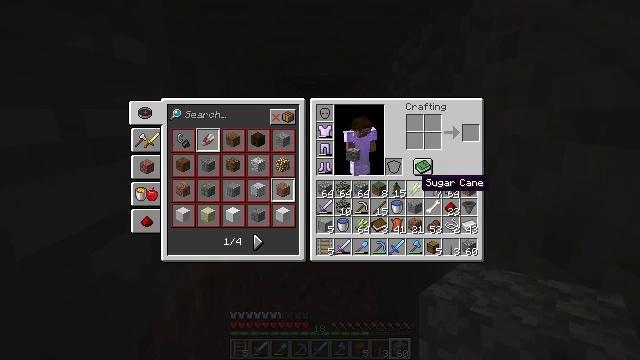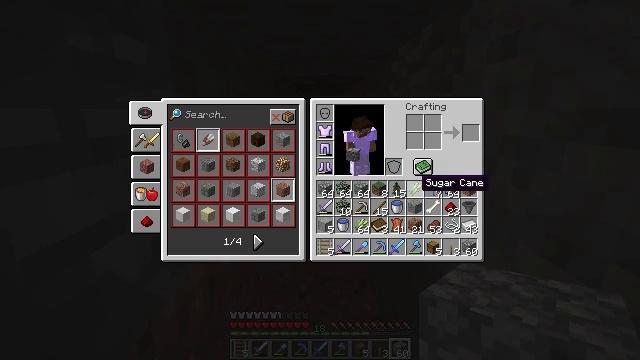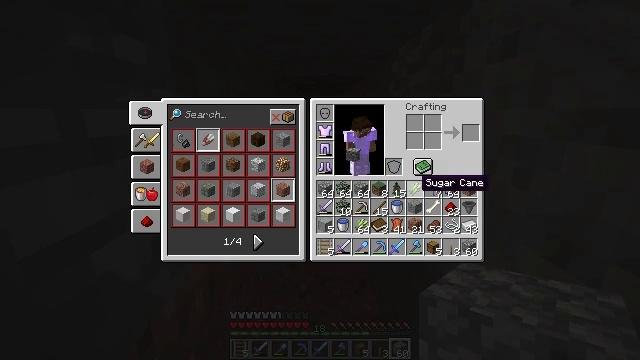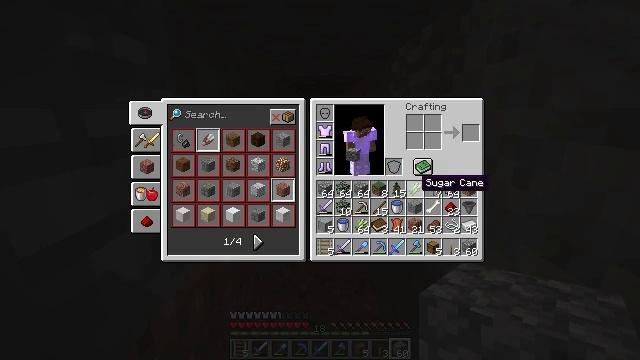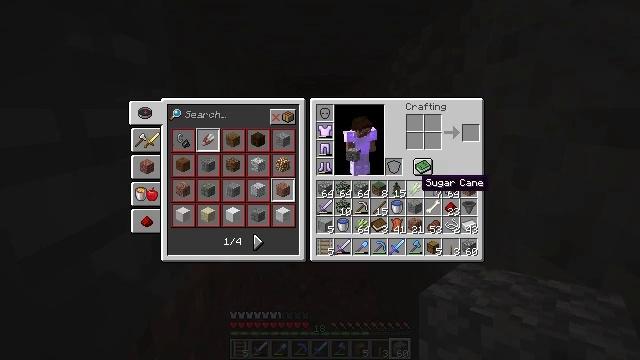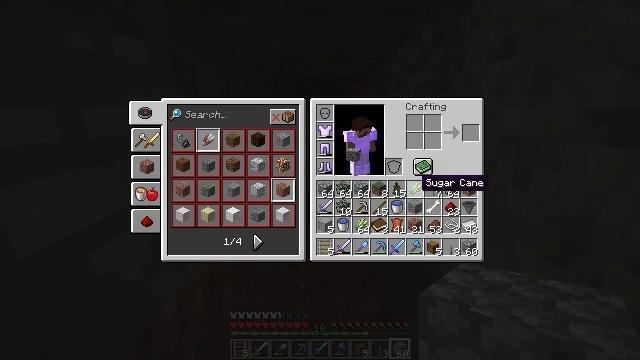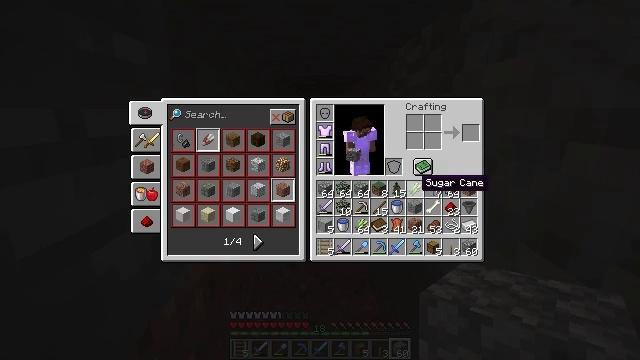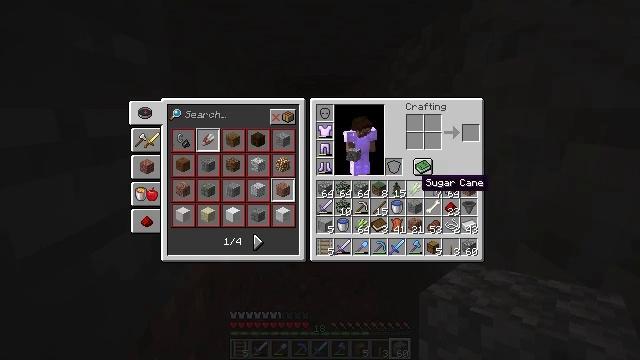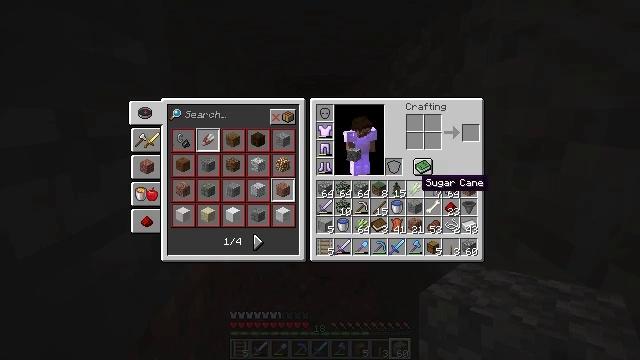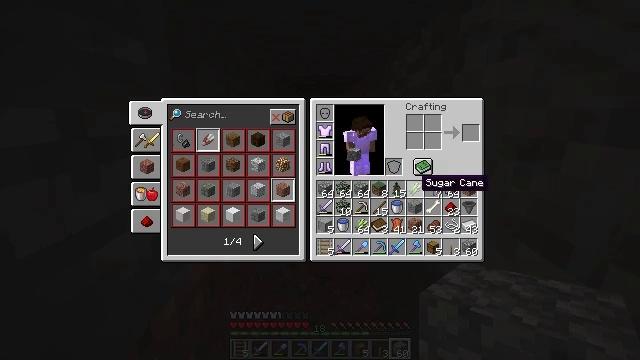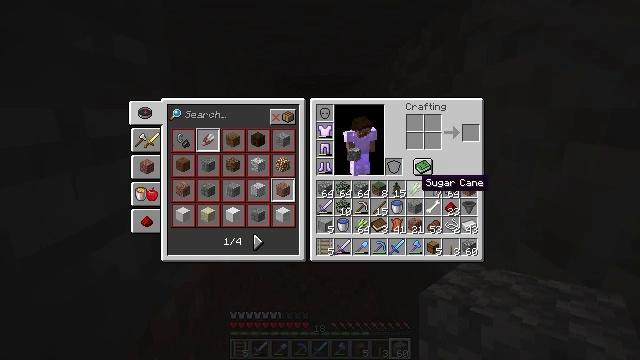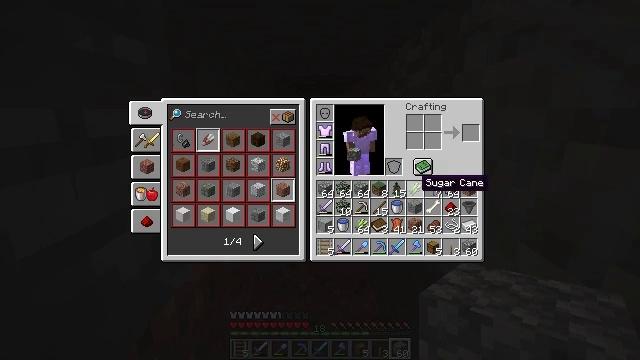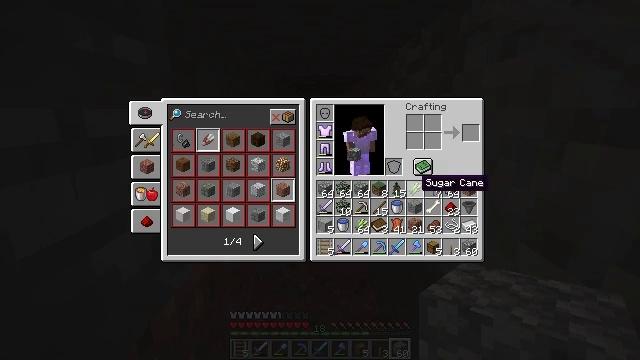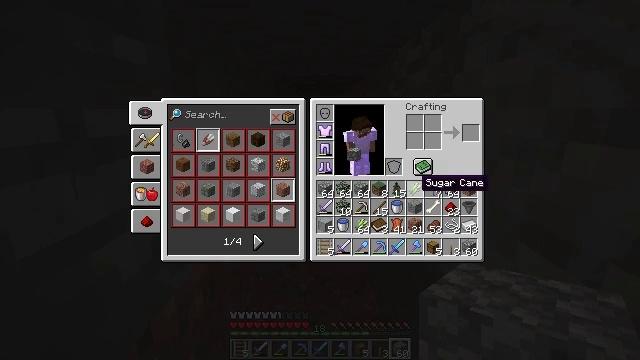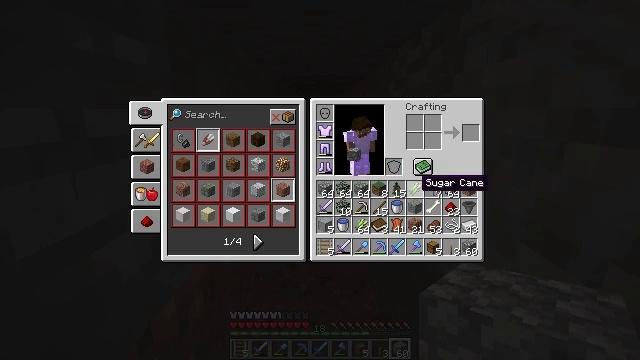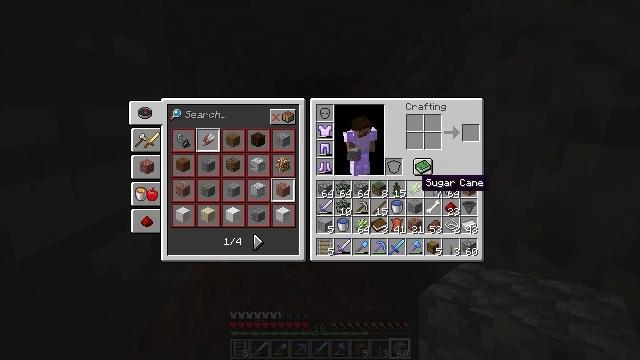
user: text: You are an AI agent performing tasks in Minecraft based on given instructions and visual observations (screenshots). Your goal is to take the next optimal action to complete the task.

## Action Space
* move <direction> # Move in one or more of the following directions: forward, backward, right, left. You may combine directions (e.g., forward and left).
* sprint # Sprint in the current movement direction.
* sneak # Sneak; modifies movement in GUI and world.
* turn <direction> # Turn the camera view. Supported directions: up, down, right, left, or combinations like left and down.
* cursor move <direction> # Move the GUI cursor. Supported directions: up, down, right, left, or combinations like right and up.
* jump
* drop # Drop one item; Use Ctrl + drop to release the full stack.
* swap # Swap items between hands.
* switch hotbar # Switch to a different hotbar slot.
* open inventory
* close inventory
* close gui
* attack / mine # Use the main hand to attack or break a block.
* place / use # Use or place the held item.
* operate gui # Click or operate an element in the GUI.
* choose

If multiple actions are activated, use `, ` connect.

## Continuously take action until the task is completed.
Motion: motion action
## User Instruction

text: Drop a string.
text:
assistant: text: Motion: no_op
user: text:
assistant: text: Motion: no_op
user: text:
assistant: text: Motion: no_op
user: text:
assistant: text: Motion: no_op
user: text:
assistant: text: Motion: no_op
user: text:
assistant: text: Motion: no_op
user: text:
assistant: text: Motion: no_op
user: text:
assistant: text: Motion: no_op
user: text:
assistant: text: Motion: no_op
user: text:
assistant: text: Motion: no_op
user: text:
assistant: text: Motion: no_op
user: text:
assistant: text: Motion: no_op
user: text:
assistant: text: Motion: no_op
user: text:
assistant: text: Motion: no_op
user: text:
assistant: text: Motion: no_op
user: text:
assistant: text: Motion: no_op
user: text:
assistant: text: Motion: no_op
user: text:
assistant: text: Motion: no_op
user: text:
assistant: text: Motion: no_op
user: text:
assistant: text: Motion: no_op
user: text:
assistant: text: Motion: no_op
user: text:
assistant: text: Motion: no_op
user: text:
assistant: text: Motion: no_op
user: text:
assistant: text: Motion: no_op
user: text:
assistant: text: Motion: no_op
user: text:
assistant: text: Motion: no_op
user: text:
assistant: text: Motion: no_op
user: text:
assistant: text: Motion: no_op
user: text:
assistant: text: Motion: no_op
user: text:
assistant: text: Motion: no_op